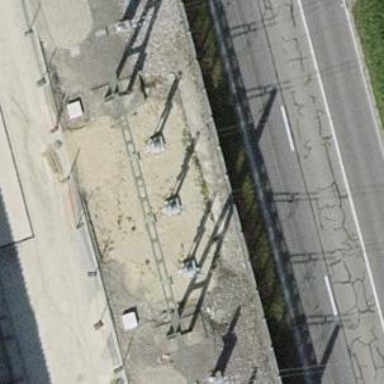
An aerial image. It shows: Insulator used in power systems.